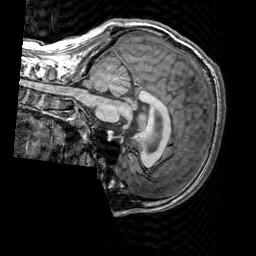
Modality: T1w
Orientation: sagittal
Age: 32
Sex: male
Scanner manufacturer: siemens
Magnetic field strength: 3 T
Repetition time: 2.3 s
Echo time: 0.00303 s